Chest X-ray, PA view. Patient: 58 years old, sex F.
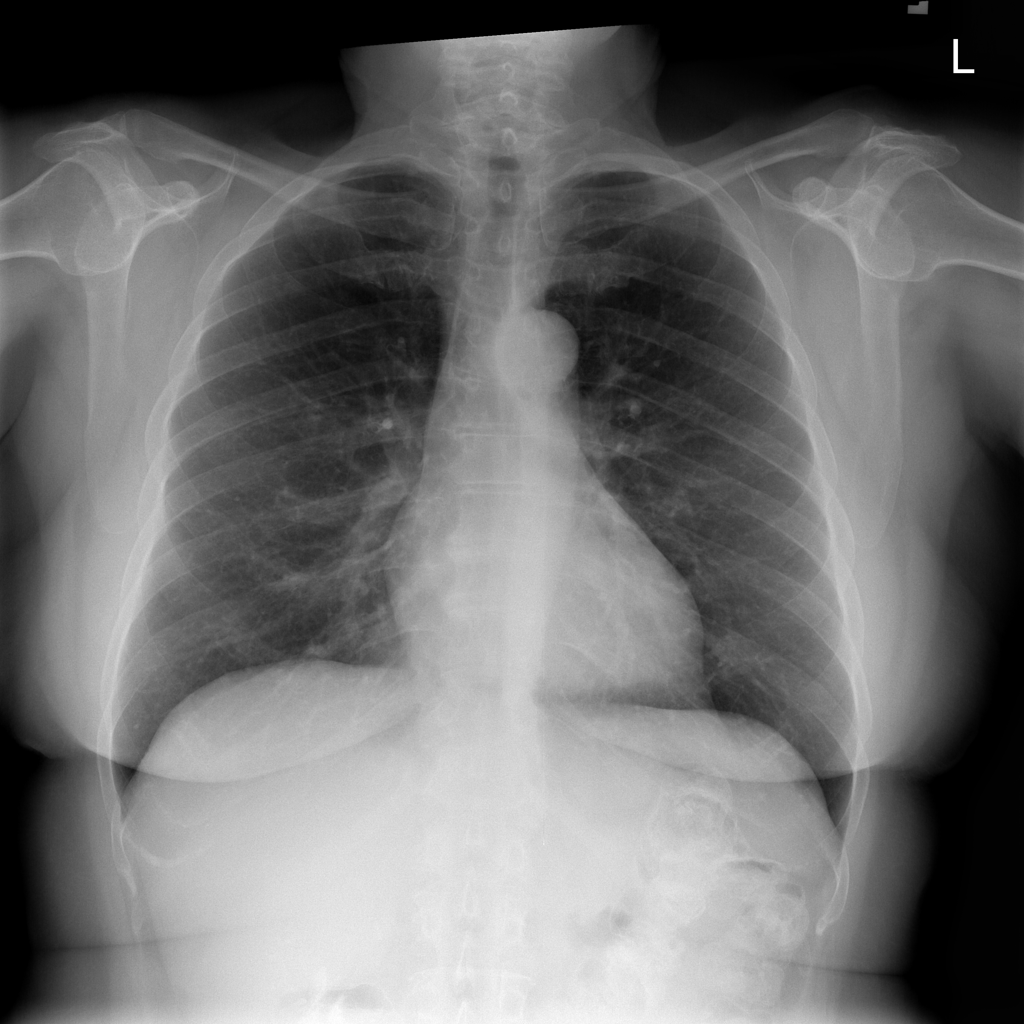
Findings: No Finding